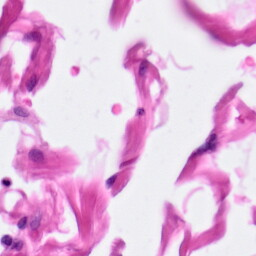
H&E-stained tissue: Pancreatic